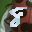
Label: 8